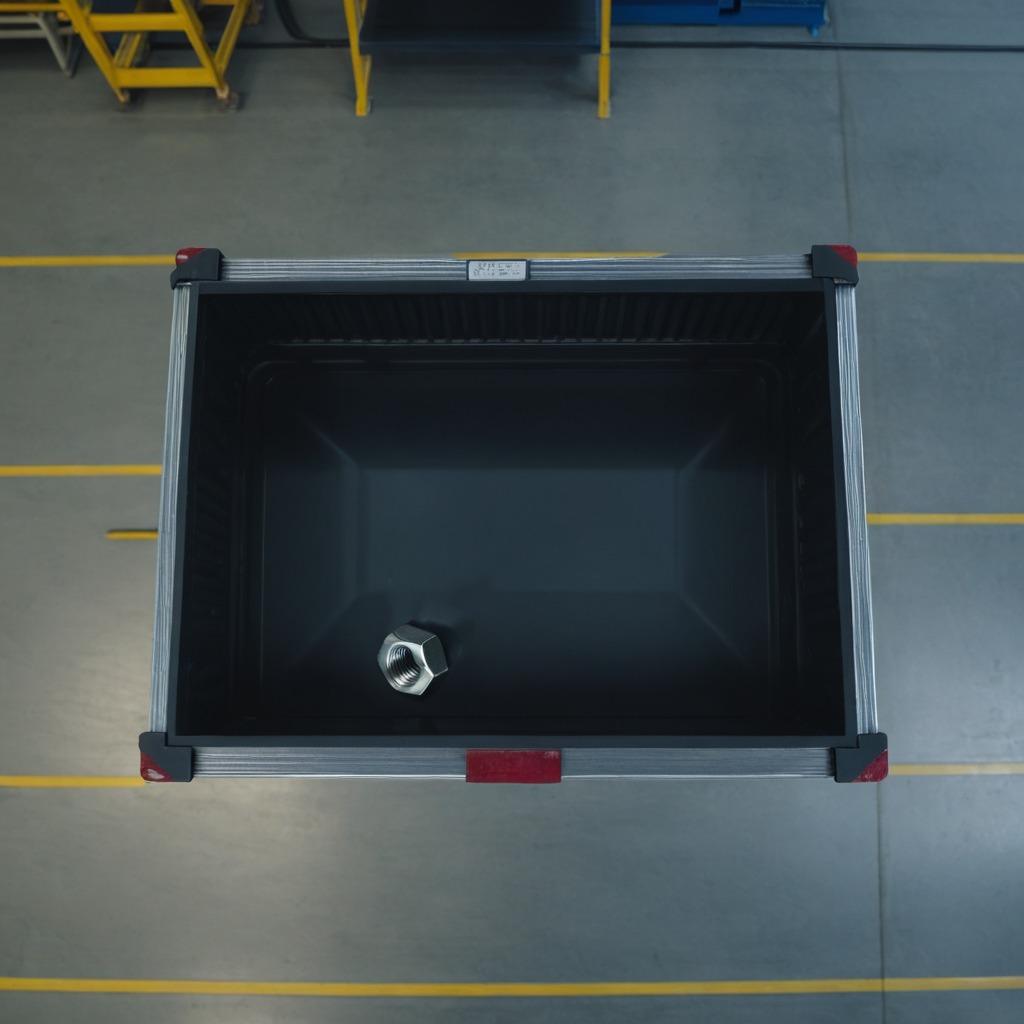
A metal nut is lying on the toolbox surface in an airplane hangar workshop 8K.